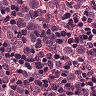
Metastatic tissue present: yes